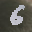
Label: 6